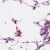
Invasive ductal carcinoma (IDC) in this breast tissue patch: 1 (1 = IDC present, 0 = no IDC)